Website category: sports
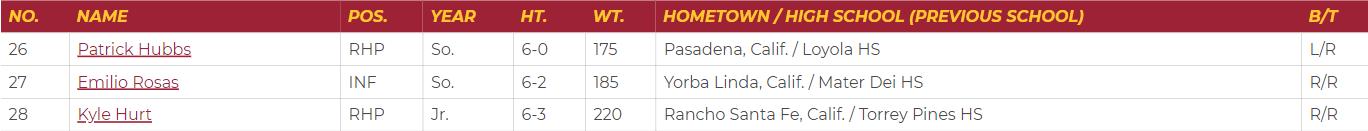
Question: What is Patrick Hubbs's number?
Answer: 26

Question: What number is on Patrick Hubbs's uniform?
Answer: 26

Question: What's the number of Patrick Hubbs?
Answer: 26

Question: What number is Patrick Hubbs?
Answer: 26

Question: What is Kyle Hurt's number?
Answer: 28

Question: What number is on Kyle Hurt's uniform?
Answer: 28

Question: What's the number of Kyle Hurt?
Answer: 28

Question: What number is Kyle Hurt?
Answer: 28

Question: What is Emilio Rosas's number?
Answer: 27

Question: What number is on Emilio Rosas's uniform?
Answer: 27

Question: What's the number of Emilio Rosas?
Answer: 27

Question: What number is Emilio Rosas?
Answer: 27

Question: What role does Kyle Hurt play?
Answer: RHP

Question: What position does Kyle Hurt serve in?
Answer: RHP

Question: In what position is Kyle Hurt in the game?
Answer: RHP

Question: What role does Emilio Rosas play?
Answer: INF

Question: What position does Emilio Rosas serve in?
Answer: INF

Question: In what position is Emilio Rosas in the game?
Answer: INF

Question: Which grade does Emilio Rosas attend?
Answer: So.

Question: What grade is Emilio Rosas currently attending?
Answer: So.

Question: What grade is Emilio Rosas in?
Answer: So.

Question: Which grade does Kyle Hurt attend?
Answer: Jr.

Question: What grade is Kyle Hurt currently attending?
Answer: Jr.

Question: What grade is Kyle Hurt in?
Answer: Jr.

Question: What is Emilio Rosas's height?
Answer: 6-2

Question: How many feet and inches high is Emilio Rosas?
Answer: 6-2

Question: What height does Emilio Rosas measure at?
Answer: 6-2

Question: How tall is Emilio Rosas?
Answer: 6-2

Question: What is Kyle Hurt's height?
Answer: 6-3

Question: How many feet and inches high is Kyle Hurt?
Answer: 6-3

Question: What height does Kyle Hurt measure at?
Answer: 6-3

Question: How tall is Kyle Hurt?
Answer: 6-3

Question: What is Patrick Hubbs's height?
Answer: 6-0

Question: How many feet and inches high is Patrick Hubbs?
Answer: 6-0

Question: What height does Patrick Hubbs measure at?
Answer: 6-0

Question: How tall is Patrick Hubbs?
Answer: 6-0

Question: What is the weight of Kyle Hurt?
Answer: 220

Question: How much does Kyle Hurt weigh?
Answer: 220

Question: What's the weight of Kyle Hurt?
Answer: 220

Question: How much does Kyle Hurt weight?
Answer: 220

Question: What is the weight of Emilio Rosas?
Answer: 185

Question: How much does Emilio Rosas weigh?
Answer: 185

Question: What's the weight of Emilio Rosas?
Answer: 185

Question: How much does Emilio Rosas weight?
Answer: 185

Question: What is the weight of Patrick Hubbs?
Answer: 175

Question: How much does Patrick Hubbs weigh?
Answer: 175

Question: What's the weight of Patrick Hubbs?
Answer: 175

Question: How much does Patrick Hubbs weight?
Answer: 175

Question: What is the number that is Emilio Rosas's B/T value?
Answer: R/R

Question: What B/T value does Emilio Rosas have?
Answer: R/R

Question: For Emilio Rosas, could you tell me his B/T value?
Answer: R/R

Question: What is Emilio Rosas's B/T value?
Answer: R/R

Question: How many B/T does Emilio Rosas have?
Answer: R/R

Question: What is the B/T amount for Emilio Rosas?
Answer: R/R

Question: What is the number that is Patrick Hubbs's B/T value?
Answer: L/R

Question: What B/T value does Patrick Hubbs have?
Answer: L/R

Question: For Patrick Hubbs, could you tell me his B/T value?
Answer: L/R

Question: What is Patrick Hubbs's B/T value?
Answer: L/R

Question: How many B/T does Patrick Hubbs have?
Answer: L/R

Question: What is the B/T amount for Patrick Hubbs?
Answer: L/R

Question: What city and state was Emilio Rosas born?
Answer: Yorba Linda, Calif.

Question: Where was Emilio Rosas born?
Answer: Yorba Linda, Calif.

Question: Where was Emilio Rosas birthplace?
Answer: Yorba Linda, Calif.

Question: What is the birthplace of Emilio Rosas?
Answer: Yorba Linda, Calif.